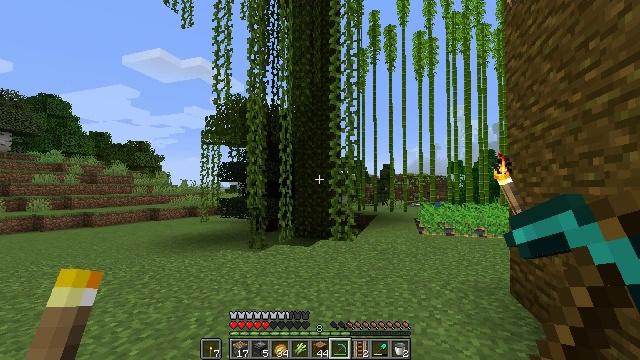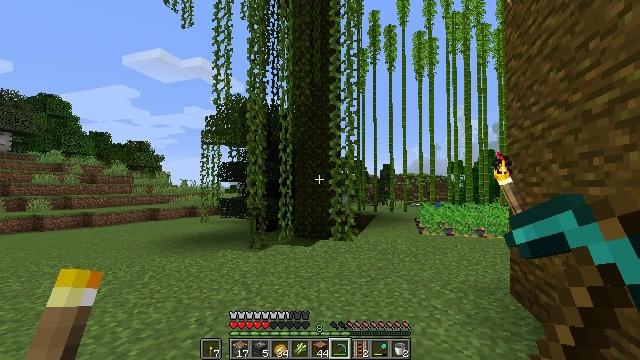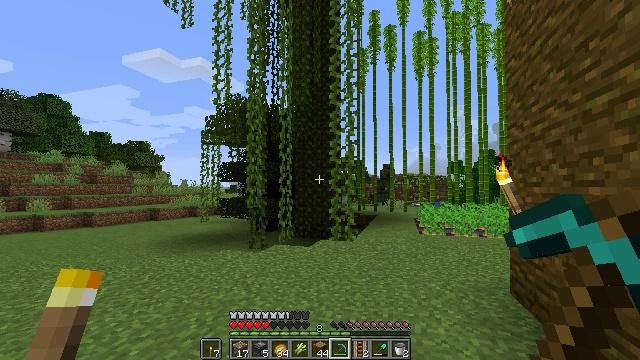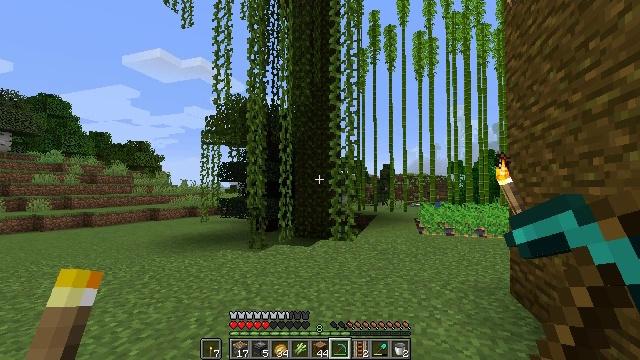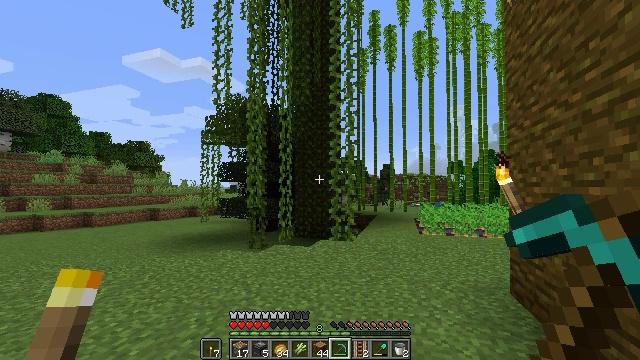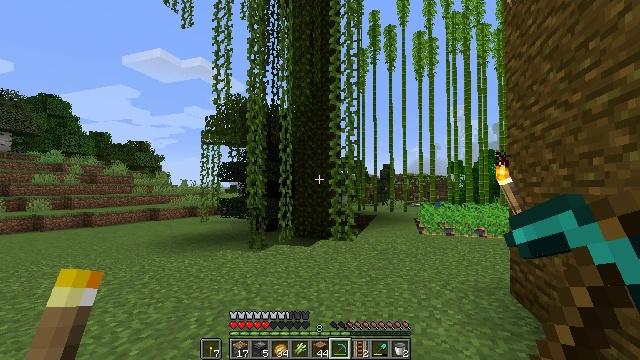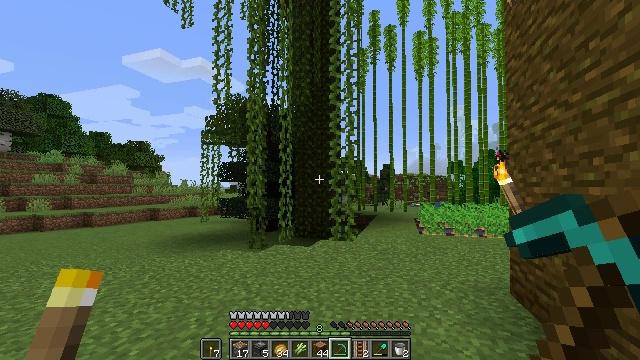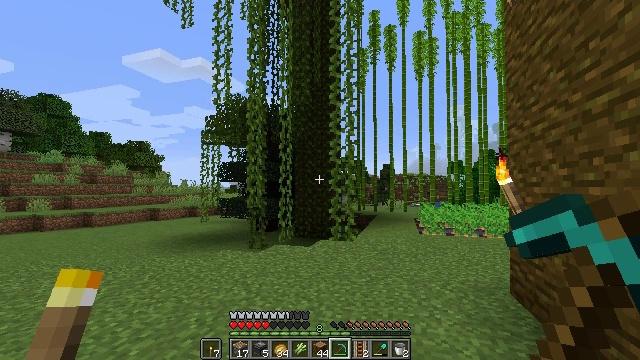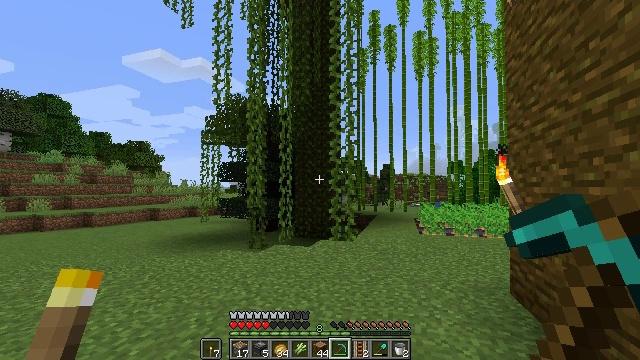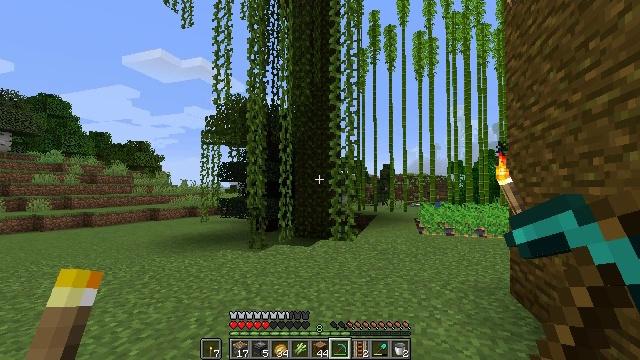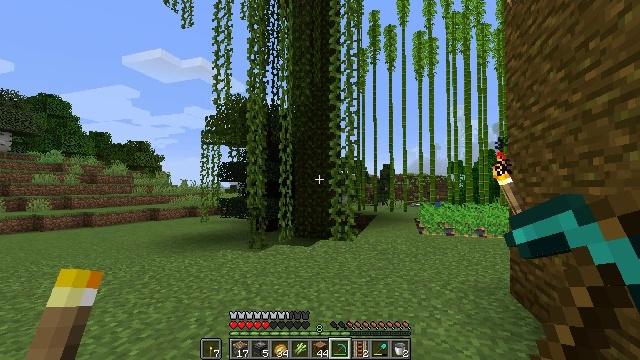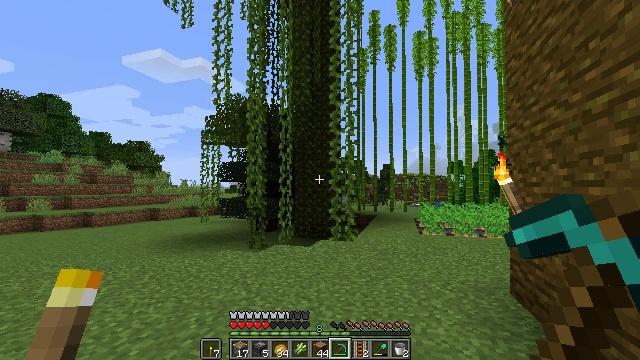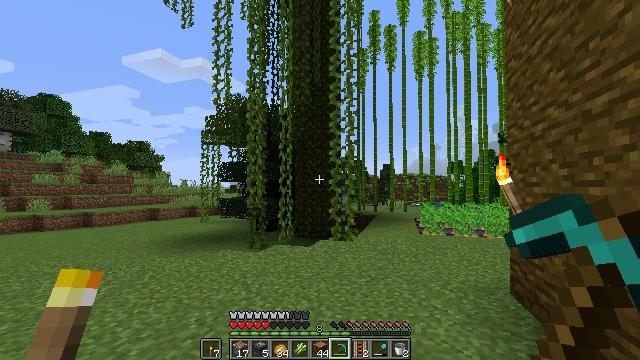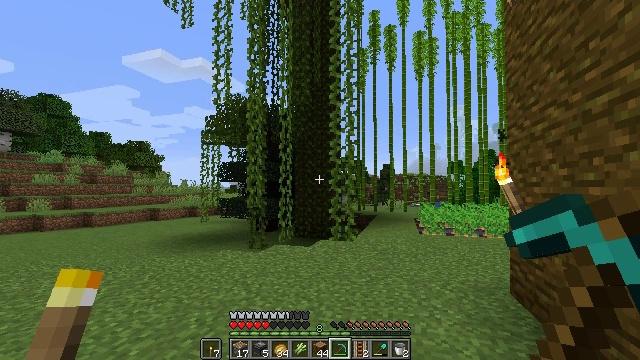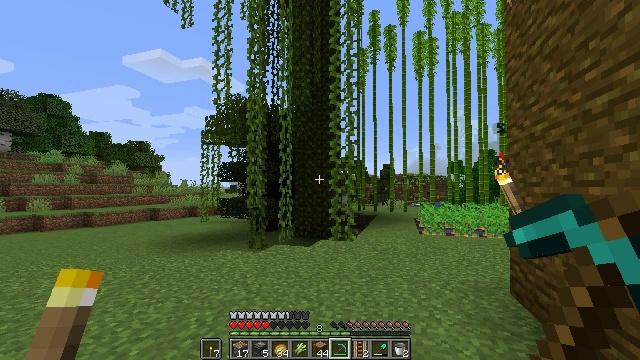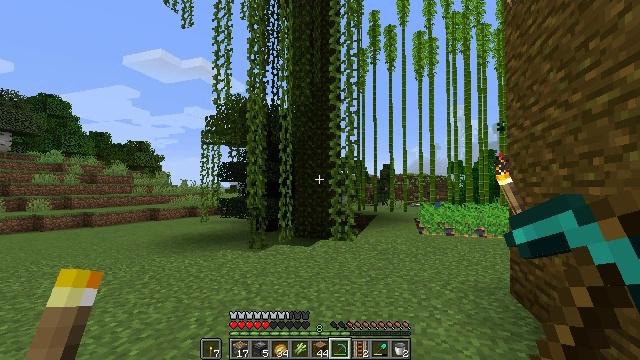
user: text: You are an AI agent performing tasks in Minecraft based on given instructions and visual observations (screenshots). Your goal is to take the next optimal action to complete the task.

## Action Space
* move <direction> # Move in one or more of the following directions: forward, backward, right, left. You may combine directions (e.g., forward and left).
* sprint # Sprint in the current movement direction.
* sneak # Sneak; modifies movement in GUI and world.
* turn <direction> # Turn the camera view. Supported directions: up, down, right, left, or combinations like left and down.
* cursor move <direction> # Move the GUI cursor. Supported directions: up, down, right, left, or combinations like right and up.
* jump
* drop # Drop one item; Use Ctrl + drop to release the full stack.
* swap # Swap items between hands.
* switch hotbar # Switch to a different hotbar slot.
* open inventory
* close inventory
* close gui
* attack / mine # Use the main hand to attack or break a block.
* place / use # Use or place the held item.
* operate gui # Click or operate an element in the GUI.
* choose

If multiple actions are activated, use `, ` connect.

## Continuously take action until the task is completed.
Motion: motion action
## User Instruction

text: Clear away tall grass.
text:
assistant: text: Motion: no_op
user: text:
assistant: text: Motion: no_op
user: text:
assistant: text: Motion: no_op
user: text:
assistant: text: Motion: no_op
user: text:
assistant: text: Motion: no_op
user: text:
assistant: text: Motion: no_op
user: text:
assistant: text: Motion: no_op
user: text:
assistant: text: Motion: no_op
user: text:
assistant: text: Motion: no_op
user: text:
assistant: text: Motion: no_op
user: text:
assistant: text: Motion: no_op
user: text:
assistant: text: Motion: no_op
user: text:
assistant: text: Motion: no_op
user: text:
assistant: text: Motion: no_op
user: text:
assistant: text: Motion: no_op
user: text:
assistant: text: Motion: no_op
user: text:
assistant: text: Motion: no_op
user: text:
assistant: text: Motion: no_op
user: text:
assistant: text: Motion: no_op
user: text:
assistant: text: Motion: no_op
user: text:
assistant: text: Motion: no_op
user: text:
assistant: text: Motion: no_op
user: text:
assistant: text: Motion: no_op
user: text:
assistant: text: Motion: no_op
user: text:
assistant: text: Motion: no_op
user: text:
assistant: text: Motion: no_op
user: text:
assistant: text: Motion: no_op
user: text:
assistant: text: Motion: no_op
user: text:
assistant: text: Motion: no_op
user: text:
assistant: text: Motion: no_op